Question: Im pretty new to Autobahn and WAMP (Web Apps Messaging Protocol).
Im just creating a simple Application Component based on <URL>
## Below is my Server side Python
'''
from autobahn.asyncio.wamp import (
ApplicationSession,
ApplicationRunner
)
from autobahn import wamp
from asyncio import coroutine
class MyComponent(ApplicationSession):
@wamp.register("com.myapp.add2")
def add2(self, x, y):
print("added 2")
return x + y
@wamp.register("com.myapp.add3")
def add3(self, x, y, z):
print("added 3")
return x + y + z
@coroutine
def onJoin(self, details):
res = yield from self.register(self)
print("{} procedures registered.".format(len(res)))
if __name__ == '__main__':
runner = ApplicationRunner(url="ws://localhost:8080/ws", realm="realm1")
runner.run(MyComponent)
'''
## and the Client side
'''
<!DOCTYPE html>
<html lang="en">
<head>
<meta charset="UTF-8">
</head>
<body>
<script>AUTOBAHN_DEBUG = false;</script>
<script src="http://autobahn.s3.amazonaws.com/autobahnjs/latest/autobahn.min.jgz"></script>
<script>
var connection = new autobahn.Connection({
url: "ws://localhost:8080/ws",
realm: "realm1"
});
connection.onopen = function (session, details) {
session.call("com.myapp.add2", [2,3]).then(session.log);
session.call("com.myapp.add3", [2,3,4]).then(session.log);
};
connection.onclose = function (reason, details) {
console.log("Connection lost: " + reason);
};
connection.open();
</script>
</body>
</html>
'''
## Error

Looks like this is similar to <URL> is similar but it has the same issue as well.
Surprisingly, when I run an external Crossbar sample on the same Port and run the above example, it works like a magic and I can see the results on the console.
I found this one (<URL> but it looks quite complicated.
Please help me out.
Thank you in Advanced.
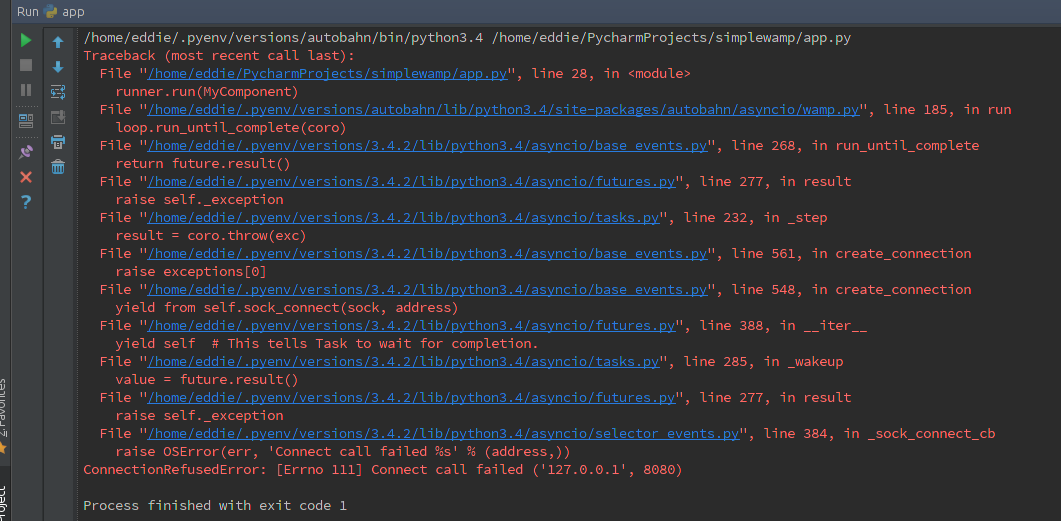
Answer: Your code works for me without modification:

Your app consists of 2 WAMP application components: a browser side (using AutobahnJS), and a server side (using AutobahnPython/Python3/asyncio).
For these 2 components to talk to each other, both components need to connect to a WAMP router. I used <URL>.
Note that your Python component is a server-side component, but it is technically a : it does not open a listening port or what, but it to a WAMP router.